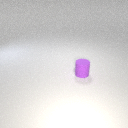
small purple rubber cylinder